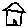
Label: house